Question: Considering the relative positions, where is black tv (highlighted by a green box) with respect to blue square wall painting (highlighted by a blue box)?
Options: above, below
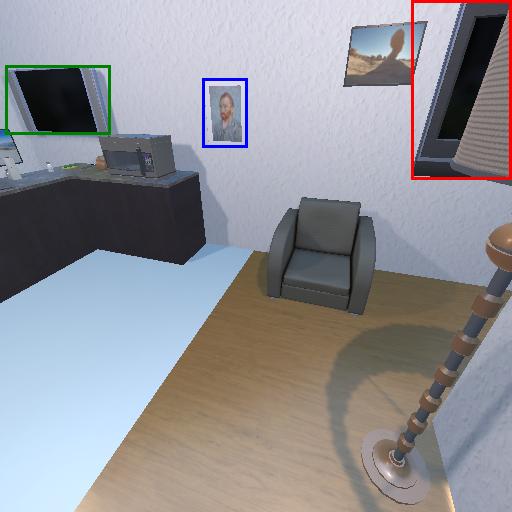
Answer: above